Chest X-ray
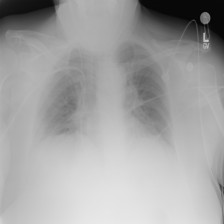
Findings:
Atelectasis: negative
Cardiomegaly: negative
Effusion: negative
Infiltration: negative
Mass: negative
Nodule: negative
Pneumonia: negative
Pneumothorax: negative
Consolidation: negative
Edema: negative
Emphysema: negative
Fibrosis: negative
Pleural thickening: negative
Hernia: negative